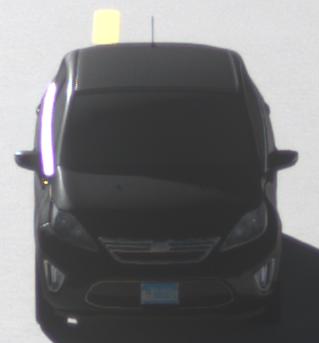
Make: Ford
Model: Fiesta
Detailed model: ’09 Sedan (seventh series)
Model produced from: 2010
Model produced until: 2017
Doors: 4
Color: black
Road condition: dry road
Daytime: morning or afternoon
Contrast: high contrast